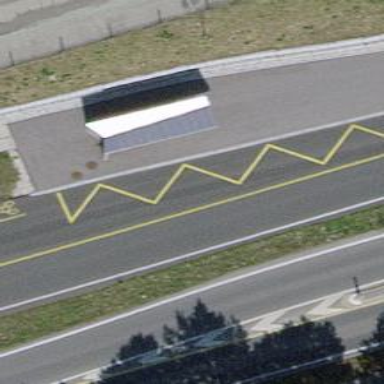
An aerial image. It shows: Bus stop with designated public transport stop position.